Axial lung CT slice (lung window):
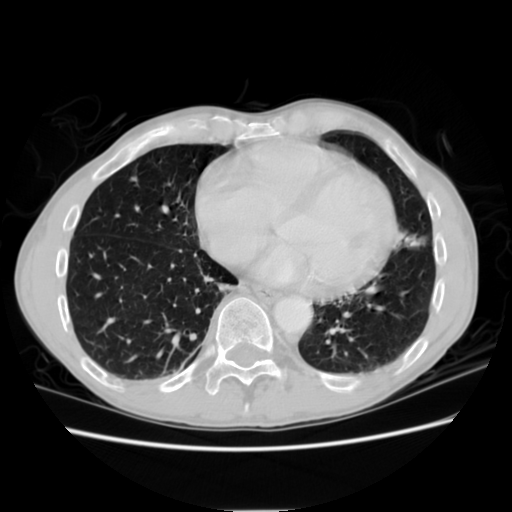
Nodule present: yes
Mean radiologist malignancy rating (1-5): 2